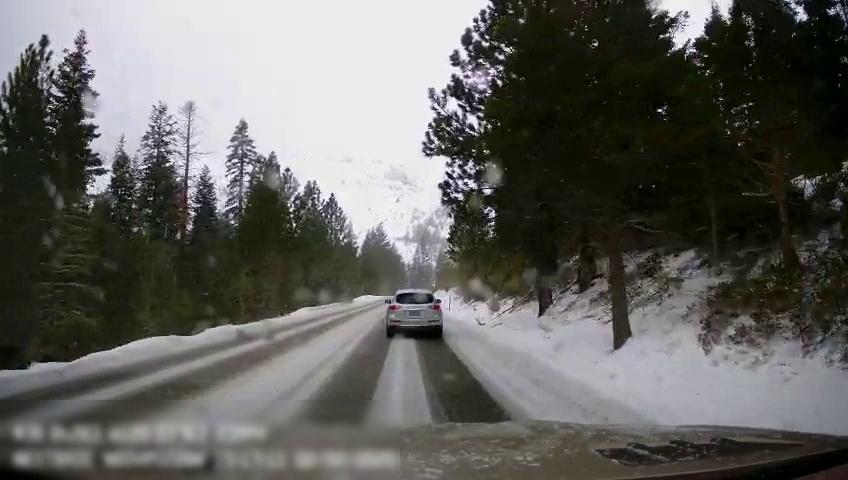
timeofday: Day
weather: Snowy
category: Drivable Space
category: Vehicles | Car